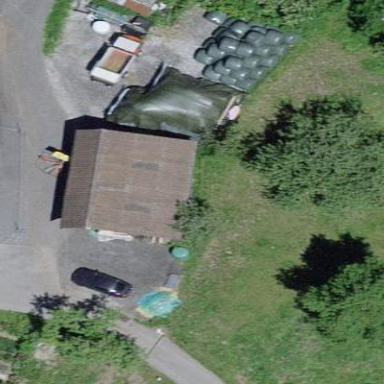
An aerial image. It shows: Rural barn.